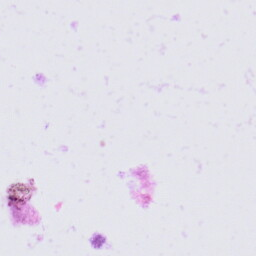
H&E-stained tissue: Skin